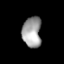
Tissue: lung
Cell type: Epithelial cells
Senescence score: 0.5432
Nuclear area (px): 571
Mean DAPI intensity: 159.324